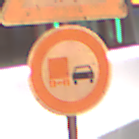
Verkehrszeichen: UeberholverbotKraftfahrzeuge
Zusatzzeichen oben: FlugbetriebRechts
Umgebung: Indoor, Urban
Tageszeit: NotSpecified
Wetter: NotSpecified
Licht: Artificial
Jahreszeit: NotSpecified
Kontrast: MediumContrast